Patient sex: M
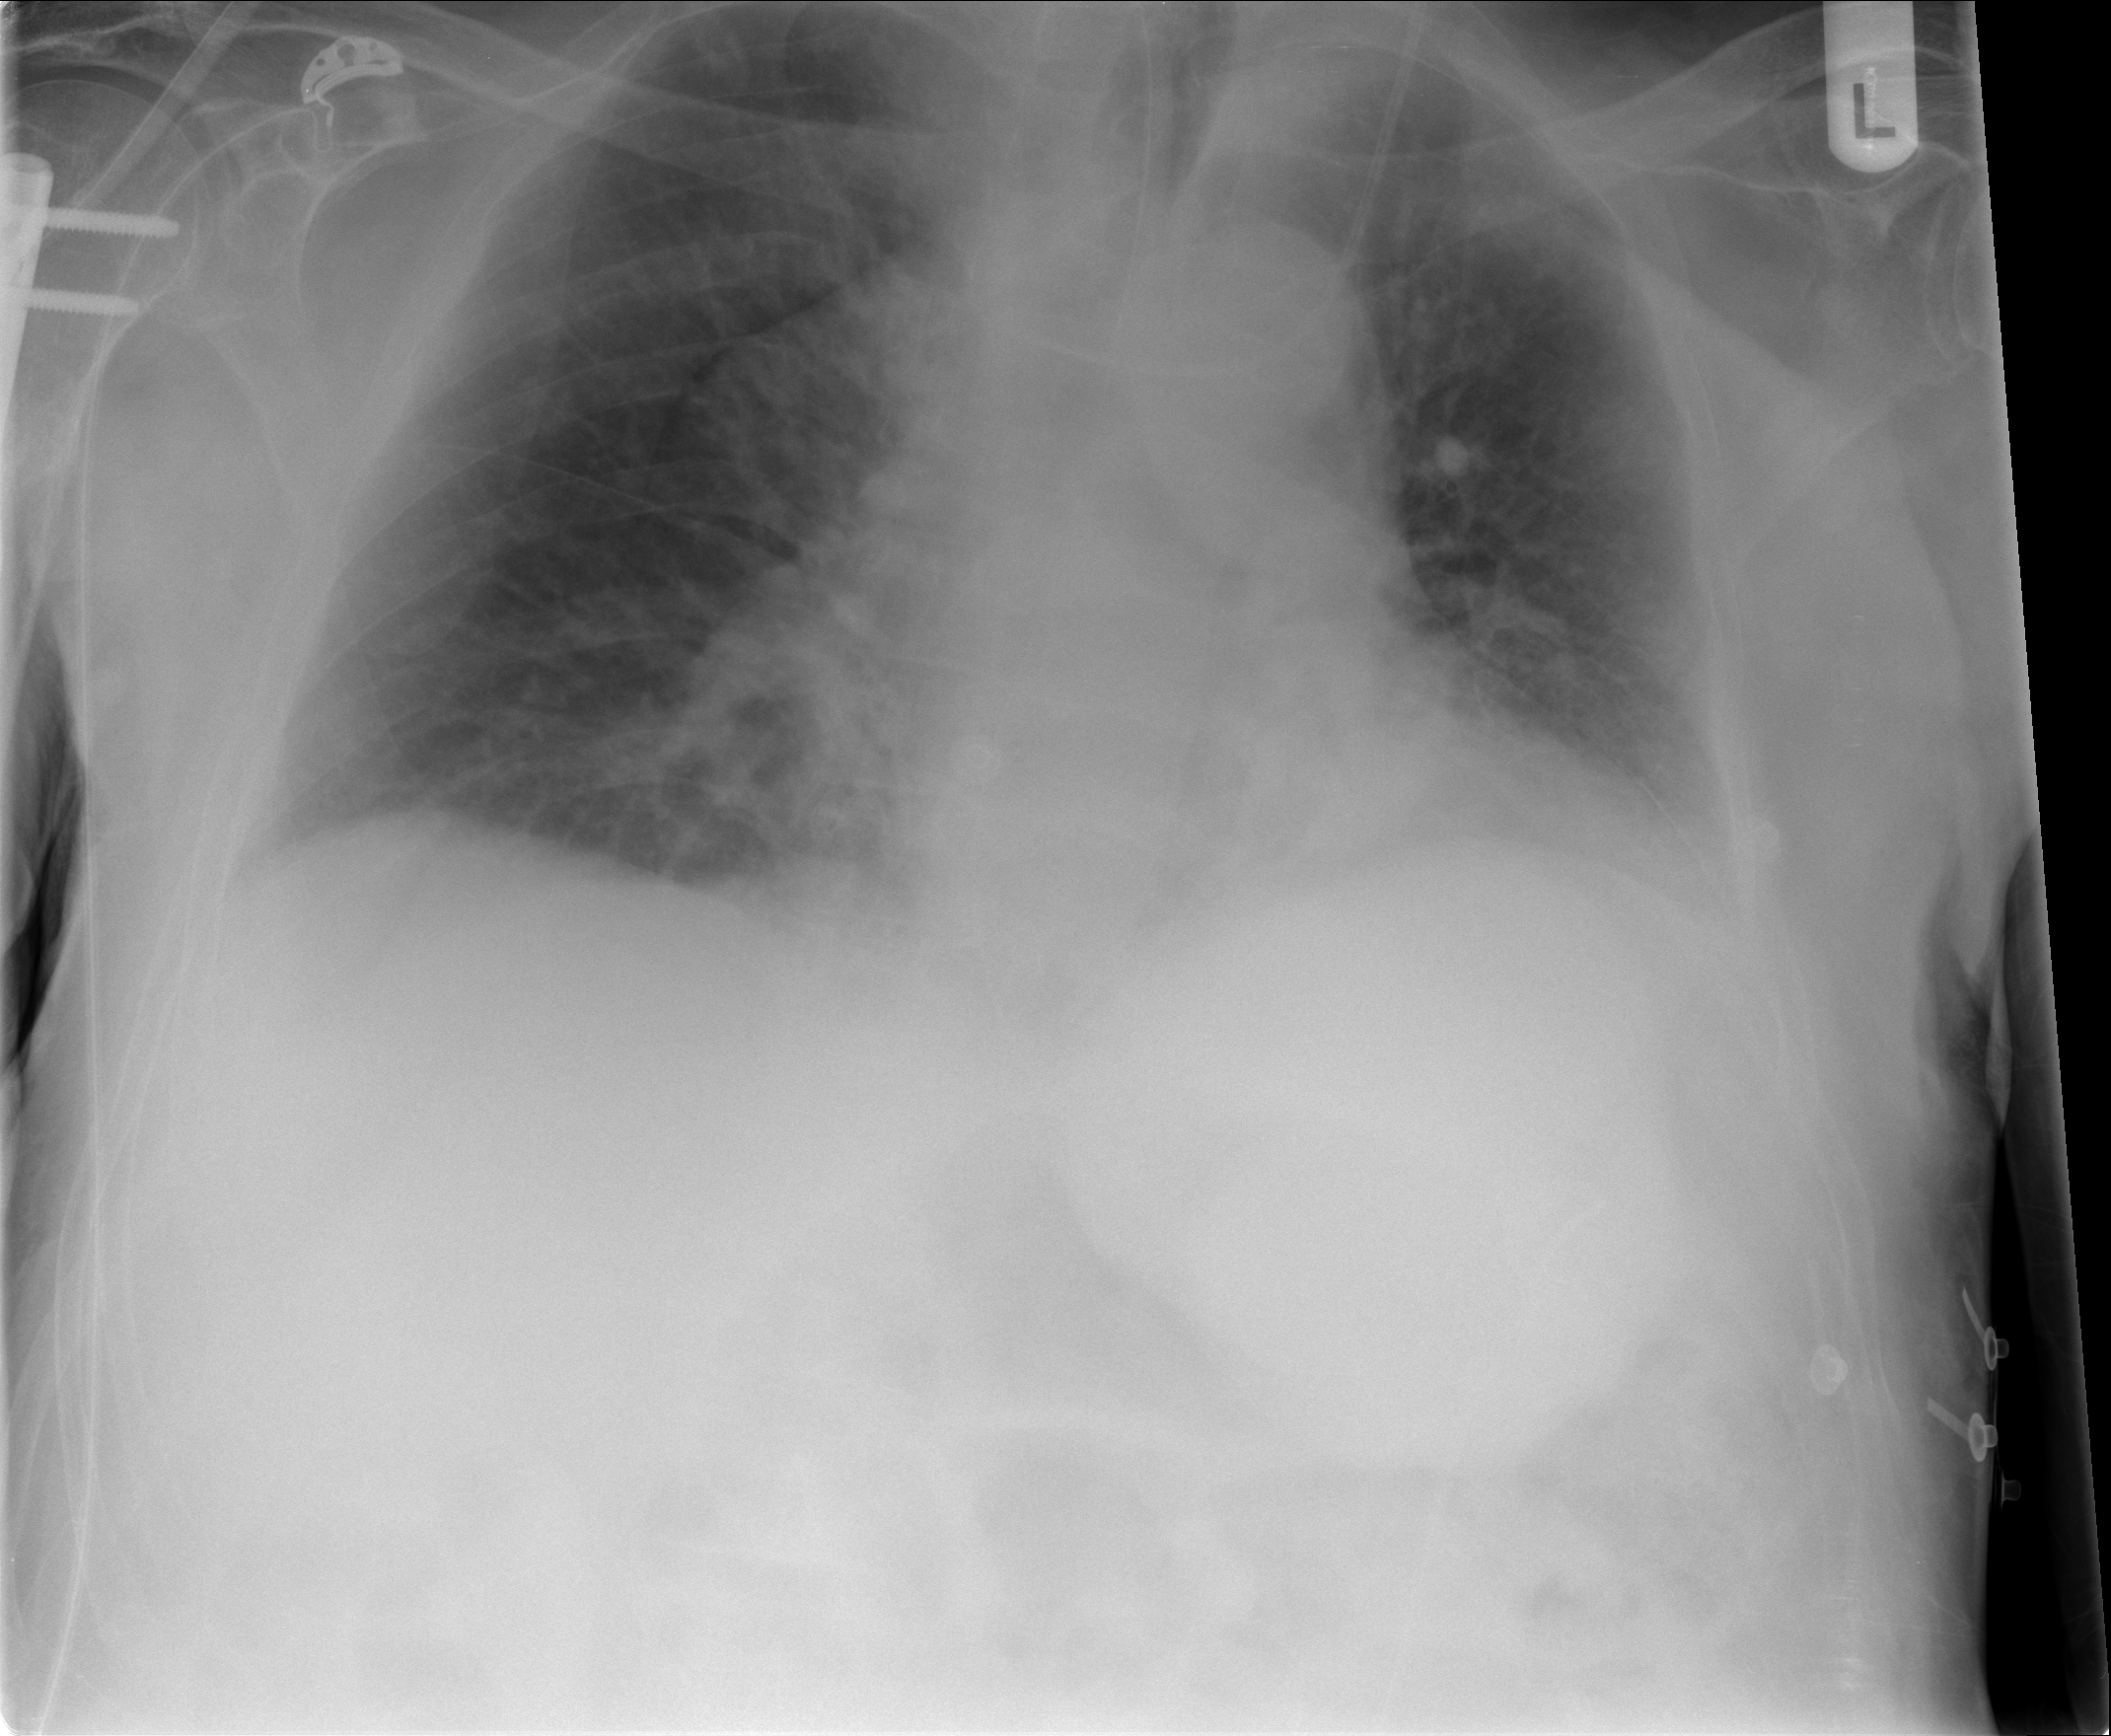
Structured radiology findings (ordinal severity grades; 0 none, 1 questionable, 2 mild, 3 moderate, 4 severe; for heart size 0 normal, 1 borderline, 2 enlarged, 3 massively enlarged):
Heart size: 0
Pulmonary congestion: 2
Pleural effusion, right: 1
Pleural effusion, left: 2
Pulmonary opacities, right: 0
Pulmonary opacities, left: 0
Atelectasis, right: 2
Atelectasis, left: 2